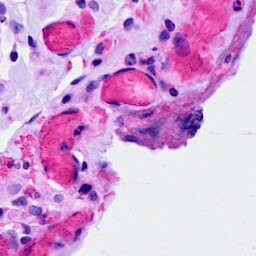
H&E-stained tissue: Ovarian